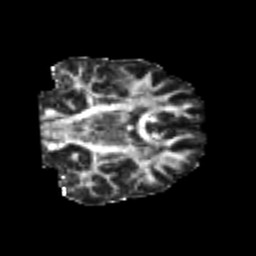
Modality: FA
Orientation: coronal
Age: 20
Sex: male
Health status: healthy
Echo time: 0.074 s